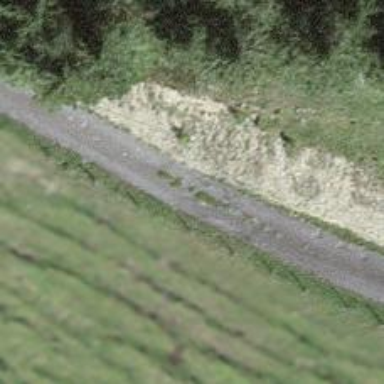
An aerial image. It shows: Grass track road with tracktype of grade1.